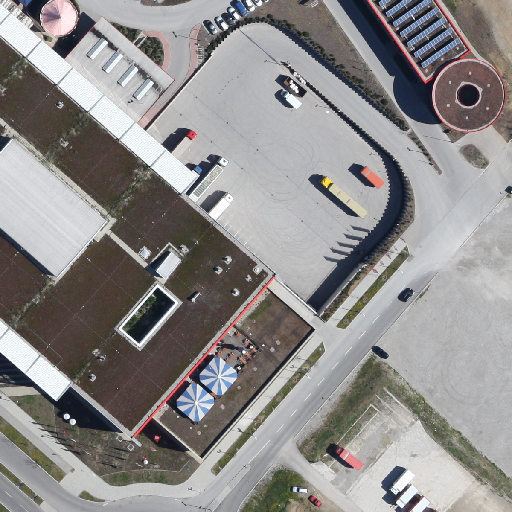
Referring expression: car